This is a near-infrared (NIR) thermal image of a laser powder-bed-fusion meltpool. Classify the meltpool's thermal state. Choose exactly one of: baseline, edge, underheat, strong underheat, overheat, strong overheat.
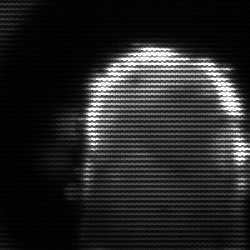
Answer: baseline